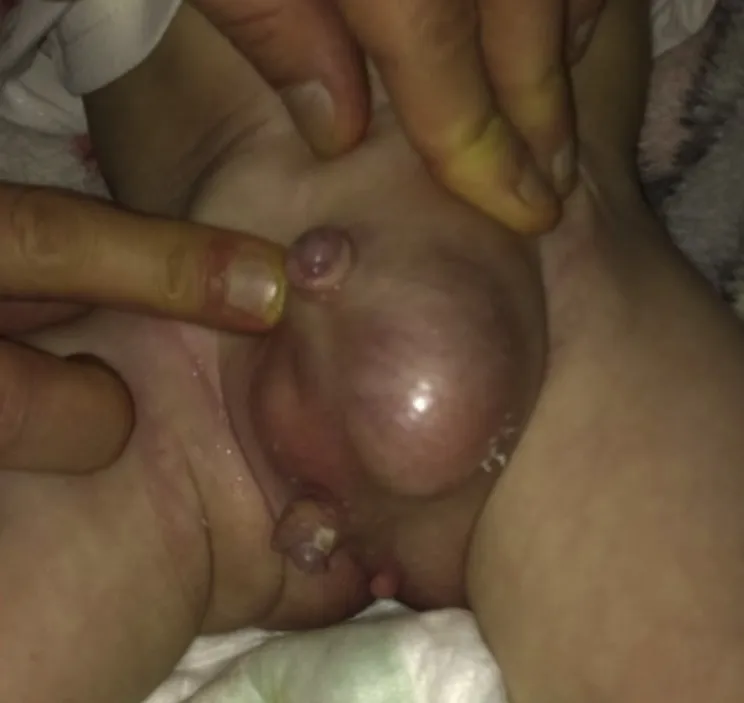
A preoperative picture showing the original and the two supernumerary penises.
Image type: medical_photograph (other_medical_photograph)